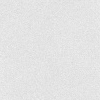
Atmospheric dust classification: dusty